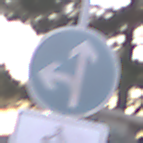
Verkehrszeichen: VorgeschriebeneFahrtrichtungGeradeausOderLinks
Zusatzzeichen unten: EinspurigeFahrzeugeFrei3
Umgebung: Outdoor, Suburban
Tageszeit: SunriseSunset
Wetter: PartlyCloudy
Licht: Natural
Jahreszeit: NotSpecified
Kontrast: LowContrast